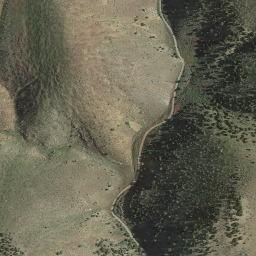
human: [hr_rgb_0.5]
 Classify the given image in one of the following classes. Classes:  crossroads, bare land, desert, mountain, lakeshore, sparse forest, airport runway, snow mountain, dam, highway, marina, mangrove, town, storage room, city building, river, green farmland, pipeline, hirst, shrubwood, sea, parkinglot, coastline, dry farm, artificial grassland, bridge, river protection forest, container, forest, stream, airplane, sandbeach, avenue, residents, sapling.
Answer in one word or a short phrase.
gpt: mountain